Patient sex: F
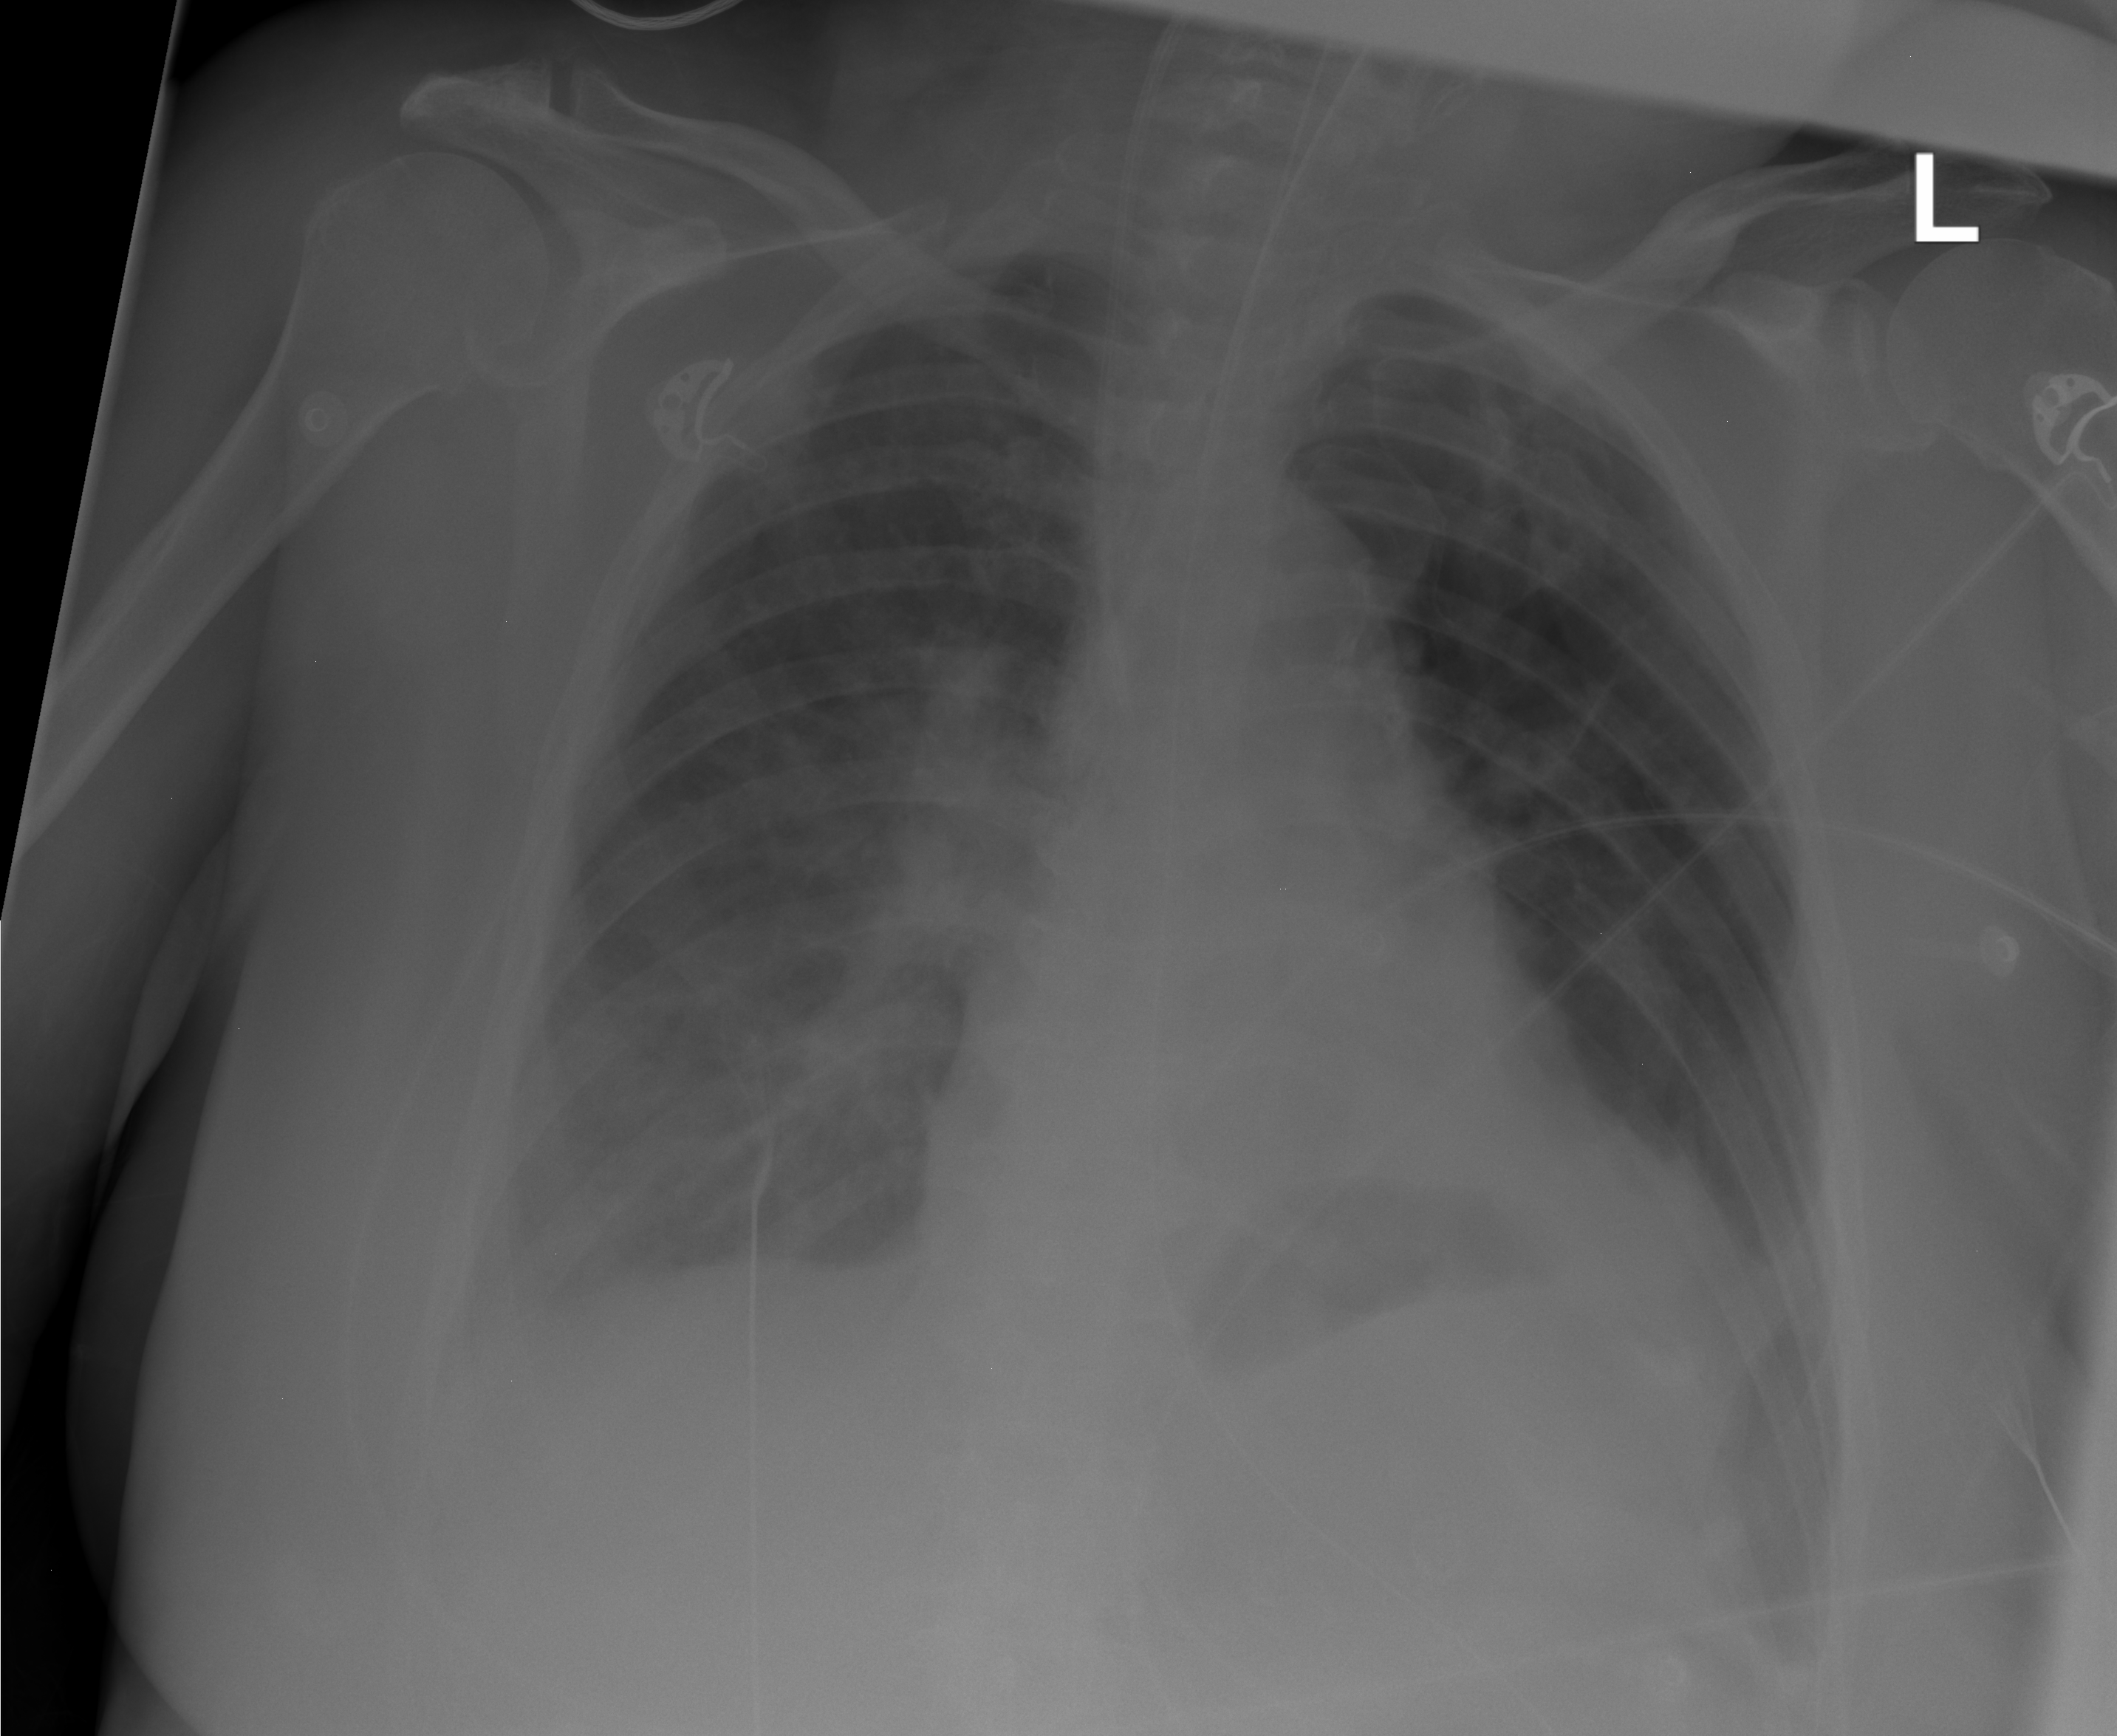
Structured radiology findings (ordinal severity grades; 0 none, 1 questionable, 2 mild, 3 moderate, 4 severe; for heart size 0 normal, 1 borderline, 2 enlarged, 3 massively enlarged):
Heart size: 0
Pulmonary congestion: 2
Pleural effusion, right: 2
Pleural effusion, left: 2
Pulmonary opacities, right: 0
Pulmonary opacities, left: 0
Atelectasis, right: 2
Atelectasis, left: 0